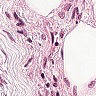
Metastatic tissue present: no